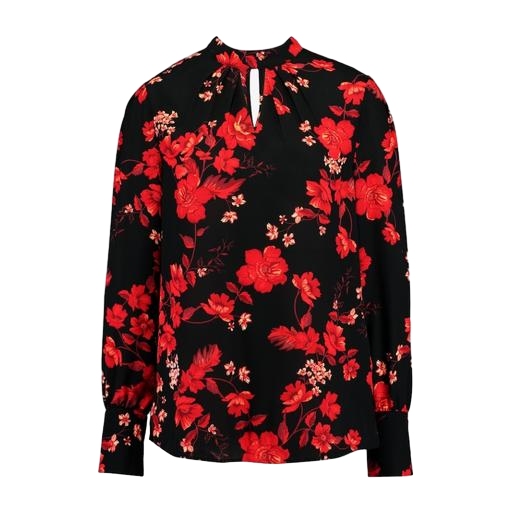
black petite printed mock-neck top only macy, red floral-print top, black pussy-bow floral-print blouse, white background